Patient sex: M
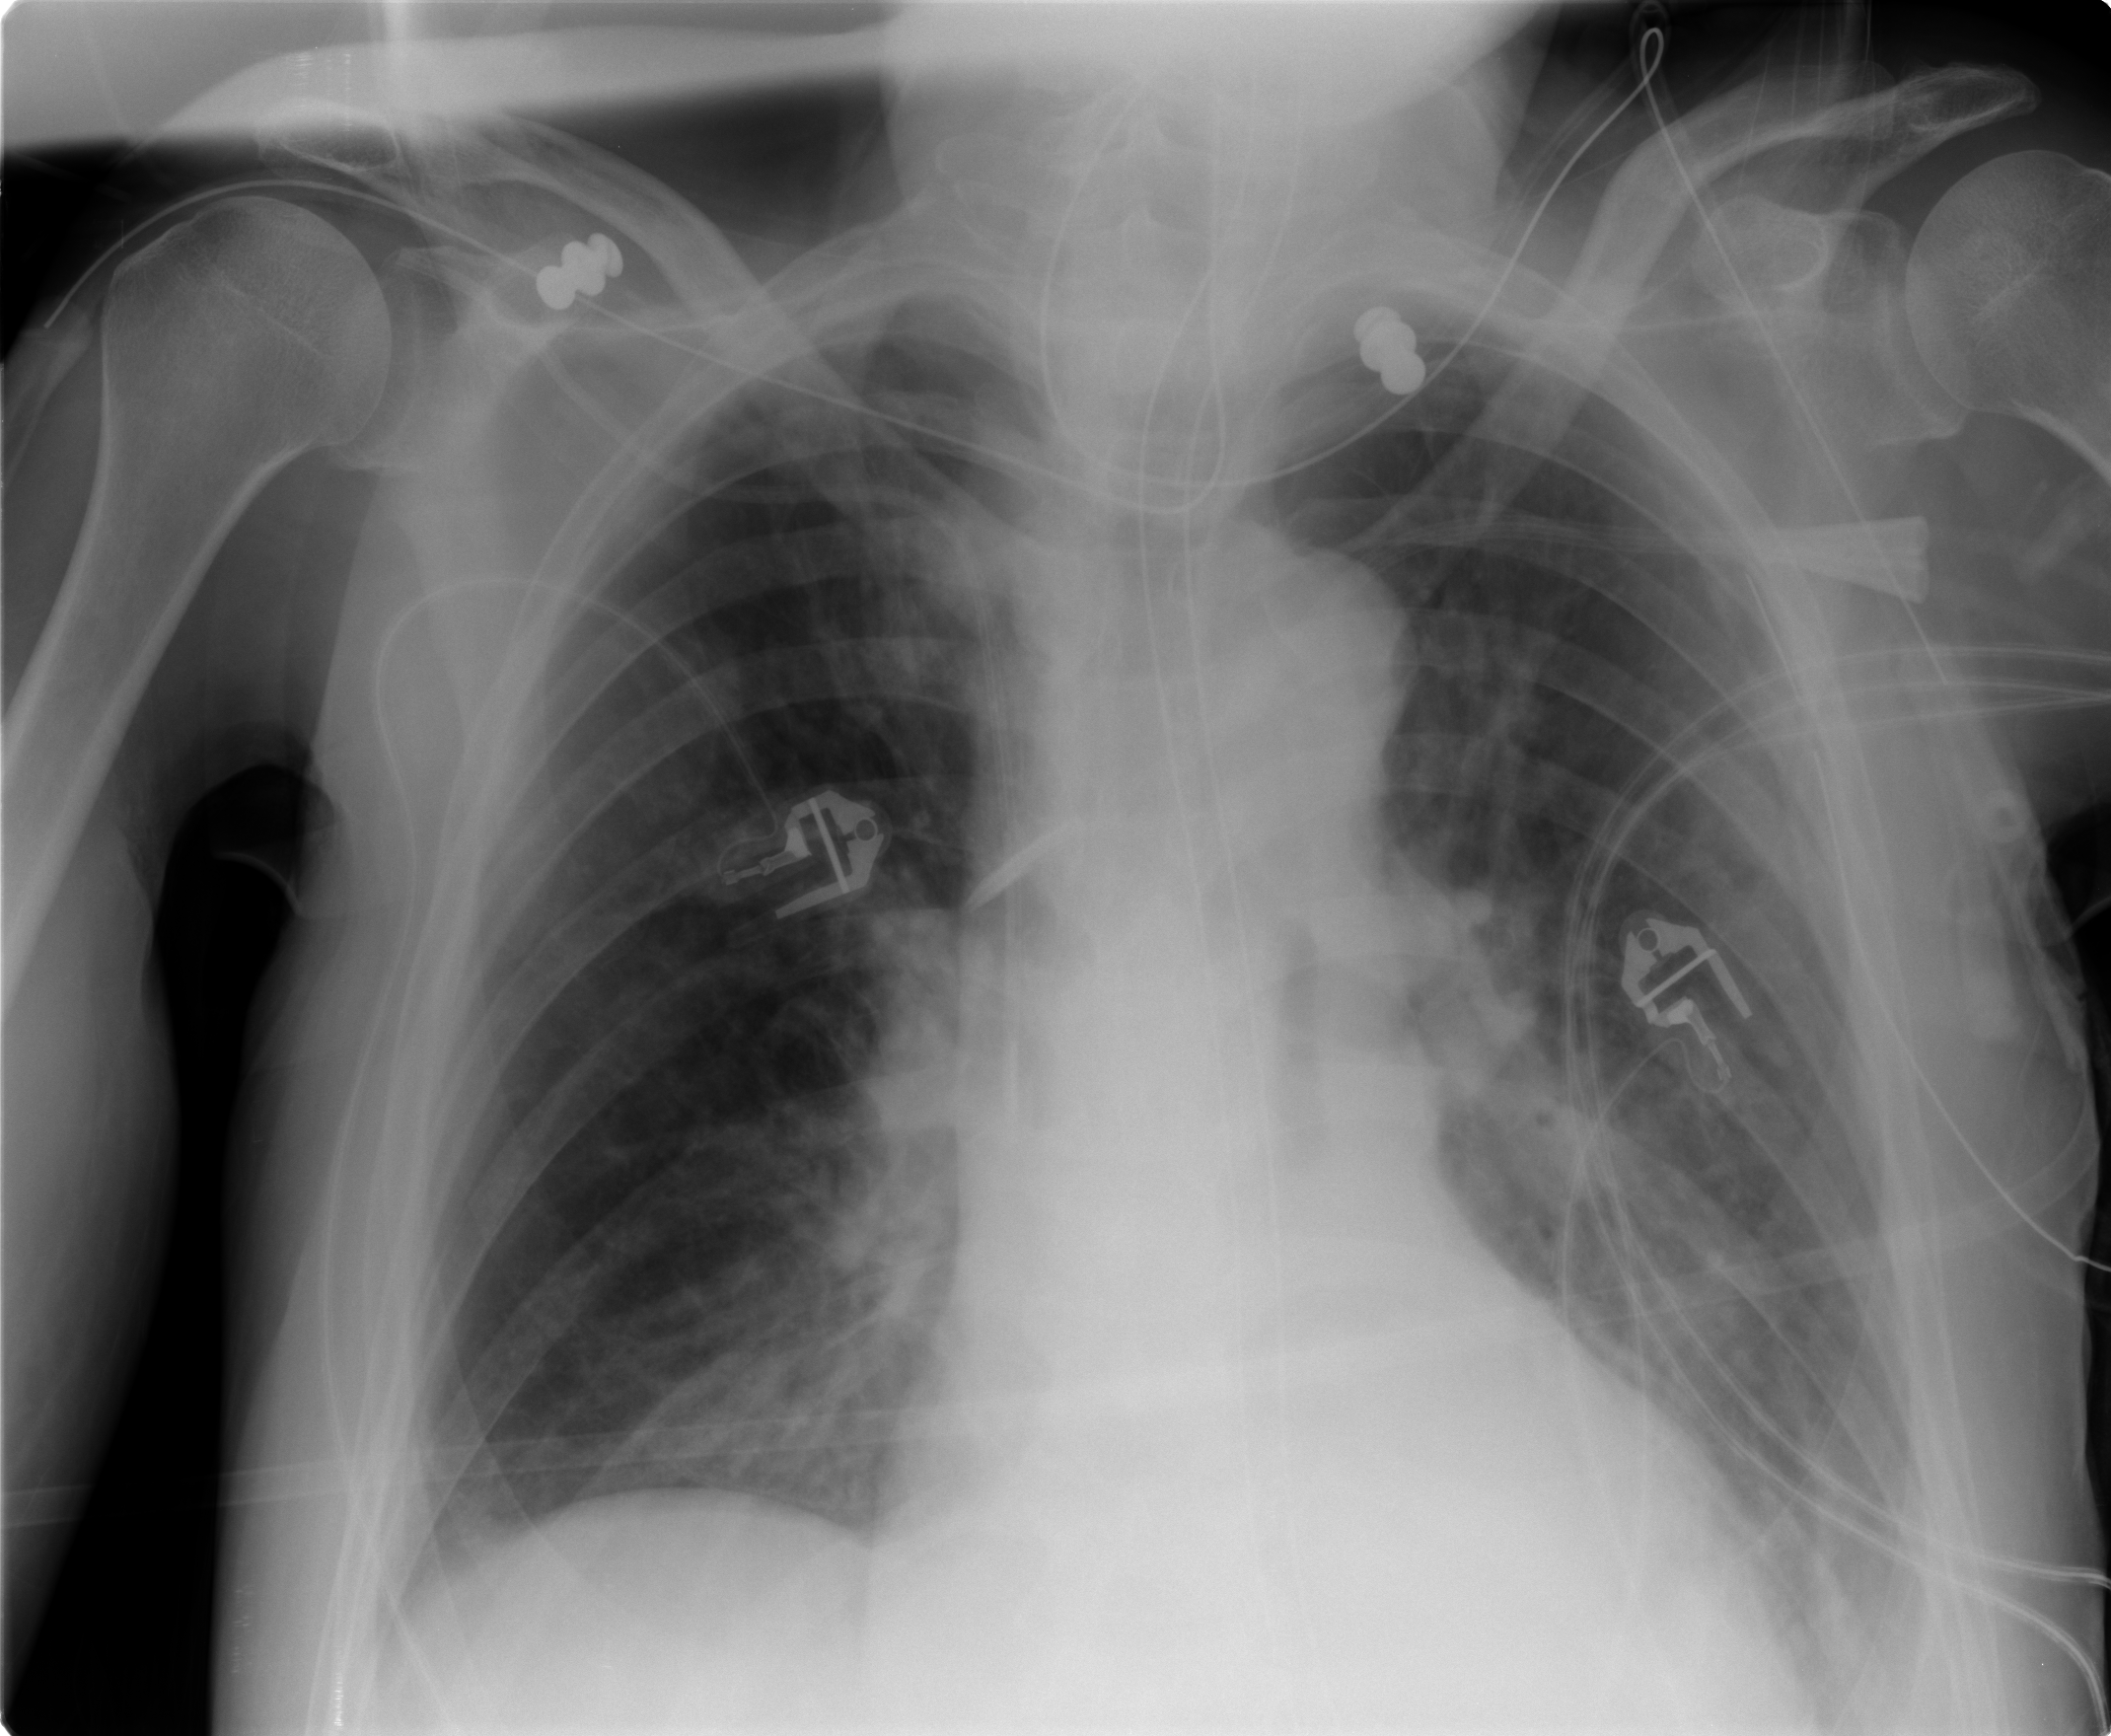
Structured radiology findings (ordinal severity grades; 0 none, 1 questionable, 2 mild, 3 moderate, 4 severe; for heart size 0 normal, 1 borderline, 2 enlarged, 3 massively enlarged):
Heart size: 0
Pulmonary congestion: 1
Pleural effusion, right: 1
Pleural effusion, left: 1
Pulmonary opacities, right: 0
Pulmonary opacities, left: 0
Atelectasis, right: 2
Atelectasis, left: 1